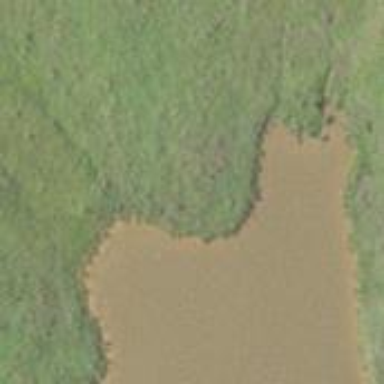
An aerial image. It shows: Pond with natural water.